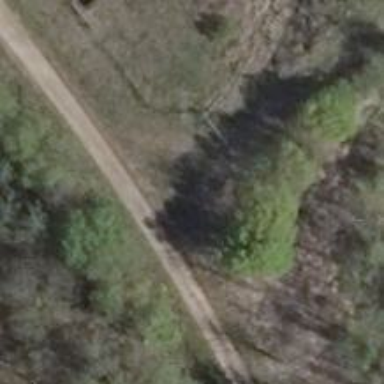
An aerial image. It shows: Track road with grade3 embankment.